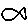
Label: fish